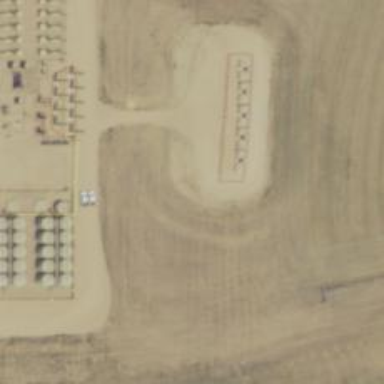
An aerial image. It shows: Petroleum well.